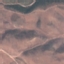
Land use / land cover: HerbaceousVegetation